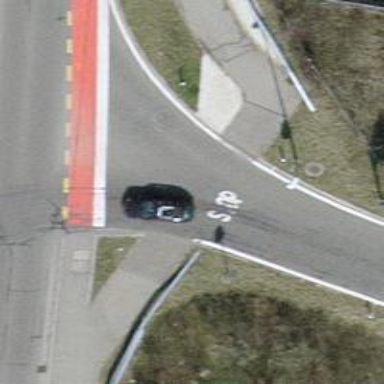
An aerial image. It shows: Uncontrolled and unmarked road crossing.